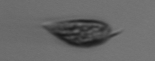
Label: Prorocentrum_triestinum